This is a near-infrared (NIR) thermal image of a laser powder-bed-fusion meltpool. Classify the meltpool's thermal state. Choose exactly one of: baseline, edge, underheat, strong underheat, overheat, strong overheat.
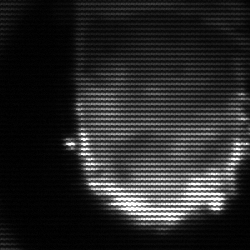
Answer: baseline